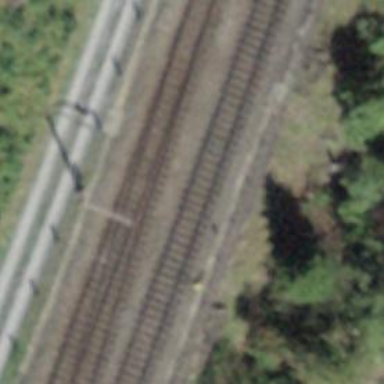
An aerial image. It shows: Single-track railway with electrified contact lines.